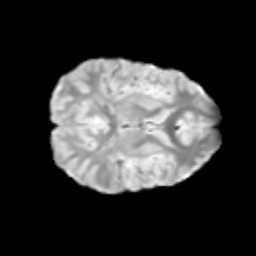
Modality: T2w
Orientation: axial
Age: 11
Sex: male
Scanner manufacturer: siemens
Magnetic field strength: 3 T
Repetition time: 3.8 s
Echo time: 0.07 s